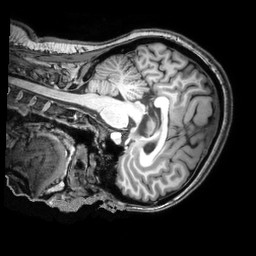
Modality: T1w
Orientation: sagittal
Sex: female
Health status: ill
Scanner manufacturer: philips
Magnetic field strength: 3 T
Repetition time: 0.008234 s
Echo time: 0.003771 s